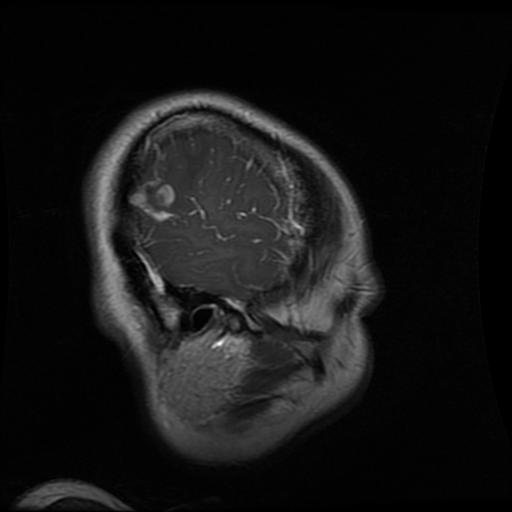
Label: glioma